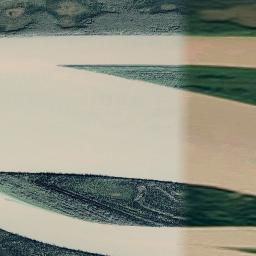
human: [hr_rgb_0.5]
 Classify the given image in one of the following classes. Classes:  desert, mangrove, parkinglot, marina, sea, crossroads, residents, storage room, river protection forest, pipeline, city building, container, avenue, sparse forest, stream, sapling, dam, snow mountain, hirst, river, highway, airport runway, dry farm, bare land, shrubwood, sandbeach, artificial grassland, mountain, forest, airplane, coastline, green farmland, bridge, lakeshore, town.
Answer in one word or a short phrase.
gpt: river